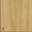
Piece: xx